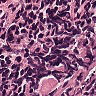
Metastatic tissue present: no